Question: I am working on a project to apply <URL> as the new SCM solution. I understand some principles of Git but I have little experience with this technology.
In order to reduce network traffic it seems plausible to have a single copy of a remote repository in the Lan, instead of always going out of the network each time a developer needs to access something new.
Therefore I wonder if there is any mediation service for Git that can act as "facade" server or replication service, between developers and the Git central instance.
1. Does Git have that kind of feature? Is there an add-on that does that?
2. If such a feature exists, what are the common pitfalls of using it?
3. What are your thoughts on adding that layer of complexity? Is it a good idea?
4. If Git does not support it out of the box, what other alternatives are left to achieve that?
The following graphic helps illustrate my point. The "Hypothetical Git Replication" is the name for the replication service which I dont know if exists.

If more information is needed please ask so I can update my question properly.
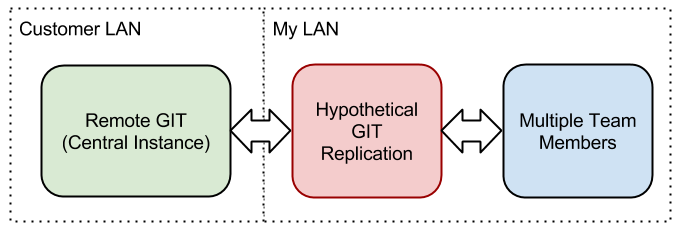
Answer: Yes, it does, or rather there is a system which does just that: <URL>
If your LAN includes a Gerrit-managed repo, that repo can then replicate to one or several distant repo.
And the reason I know about that particular plugin is because of <URL>.
At the time (November 2013), the default for that plugin was a forced push ('git push --f'). And that is really not secure ;)